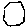
Label: hexagon